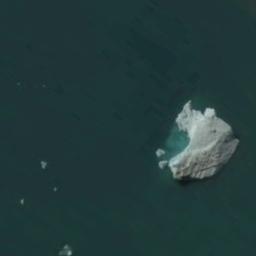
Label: sea_ice